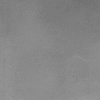
Atmospheric dust classification: dusty